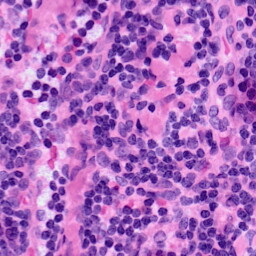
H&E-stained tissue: LymphNode